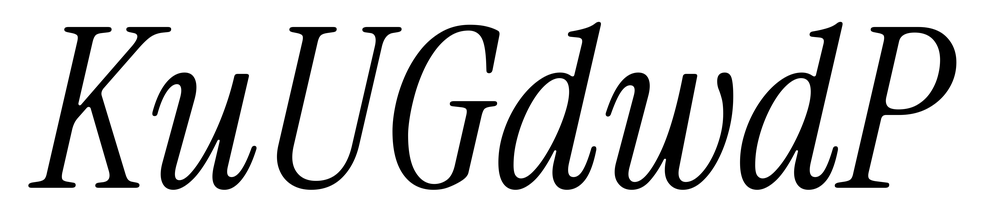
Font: InstrumentSerif-Italic